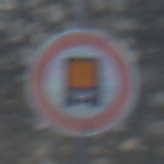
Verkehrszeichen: VerbotKennzeichnungspflichtigeKraftfahrzeugeGefaehrlicheGueter
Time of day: MorningAfternoon
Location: Outdoor (Suburban)
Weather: PartlyCloudy
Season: NotSpecified
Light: Natural